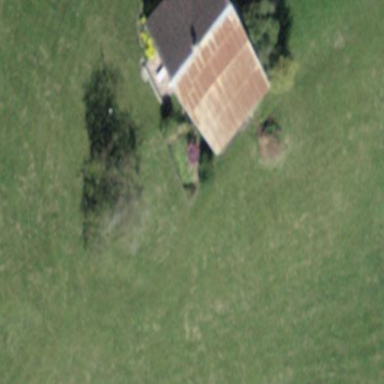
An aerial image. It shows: Farm building.